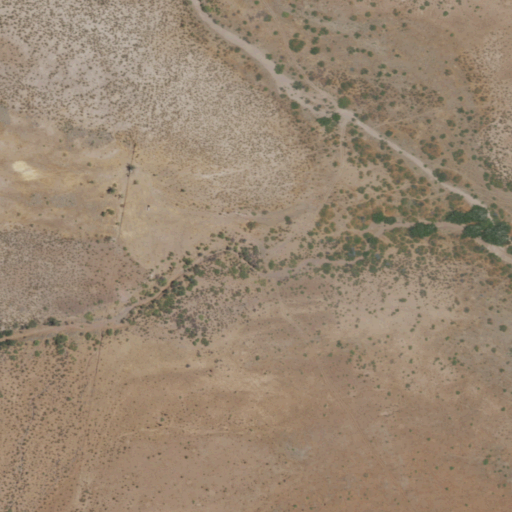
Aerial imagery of valley in New Mexico named Baker Draw containing shrub and grassland